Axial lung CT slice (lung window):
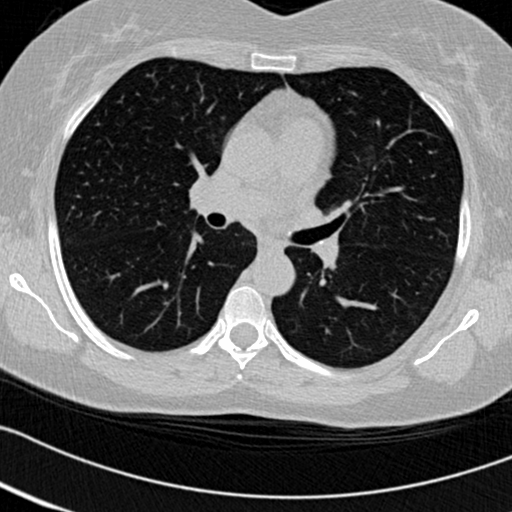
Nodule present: no